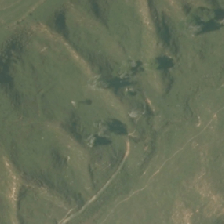
Land cover: grose_broom